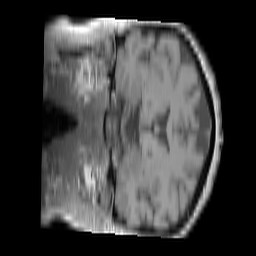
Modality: T1w
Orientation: coronal
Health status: ill
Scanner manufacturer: siemens
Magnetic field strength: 3 T
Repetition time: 0.44 s
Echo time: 0.00266 s